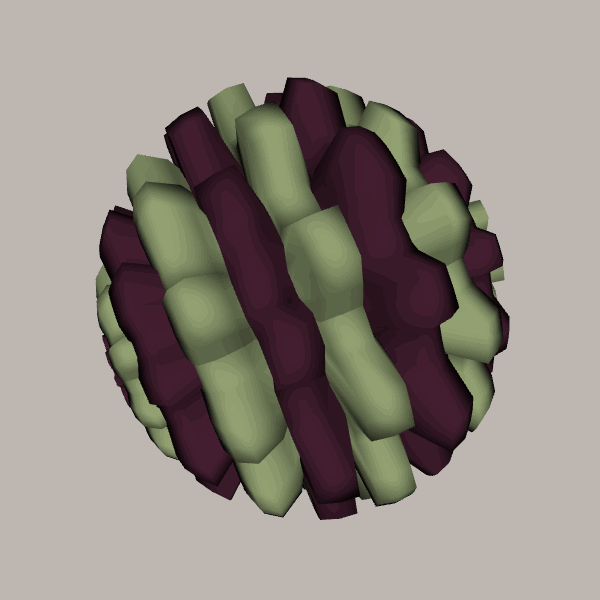
Background: light